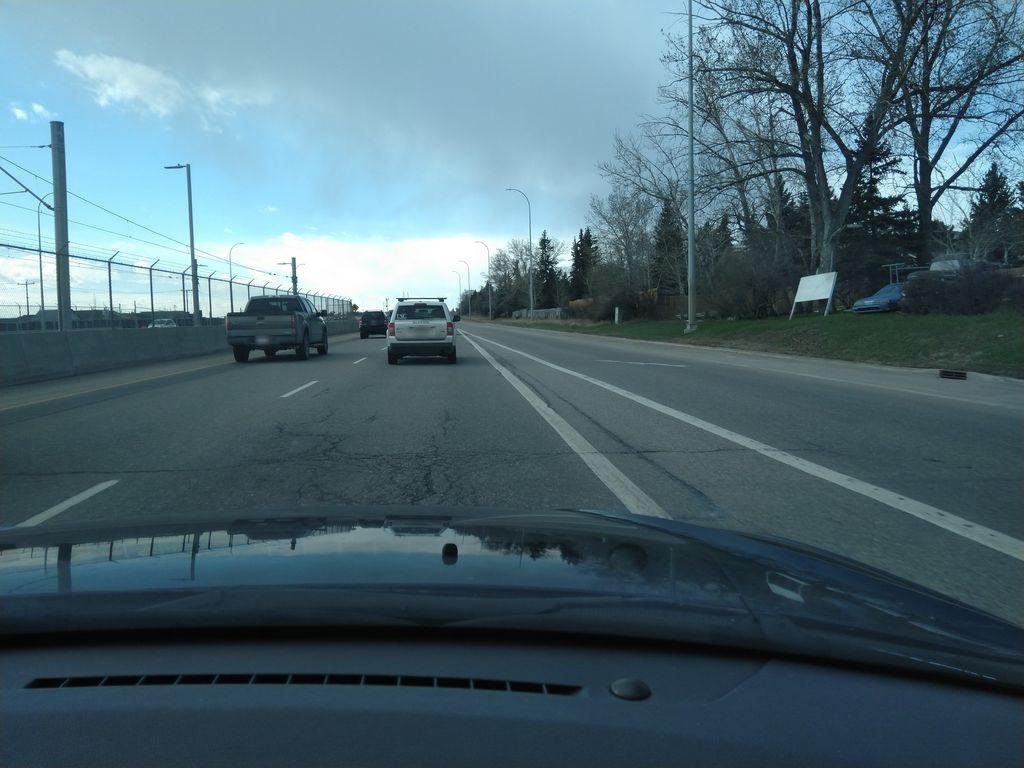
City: calgary